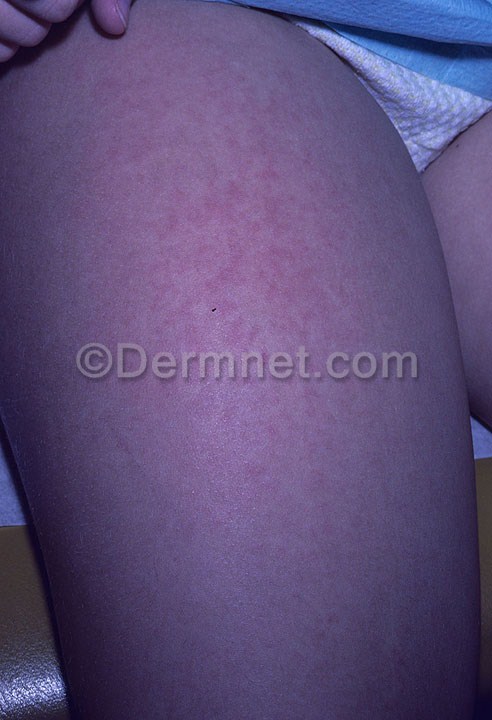
Disease: Exanthems and Drug Eruptions